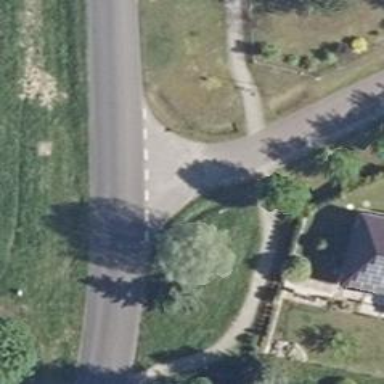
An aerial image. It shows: Road with "give way" sign.